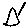
Label: triangle